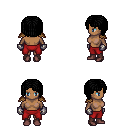
a pixel art fantasy rpg character, female body template, human, dark skin, leather shoulder armor, red pants, black pageboy hairstyle, metal gloves, maroon shoes, four views (front, back, left, right), 2x2 character sprite sheet, small pixel art, hard edges, no anti-aliasing